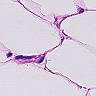
Metastatic tissue present: no